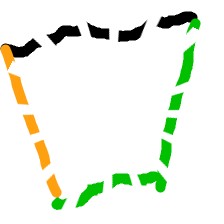
Shape: trapezoid